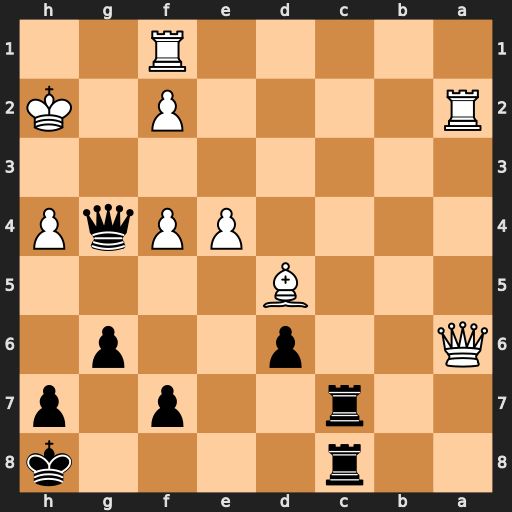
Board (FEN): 2r4k/2r2p1p/Q2p2p1/3B4/4PPqP/8/R4P1K/5R2
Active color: b
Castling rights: -
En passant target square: -
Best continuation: Rc3 Qxc8+ Rxc8